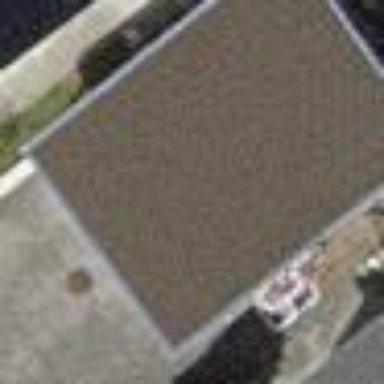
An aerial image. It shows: Garage.